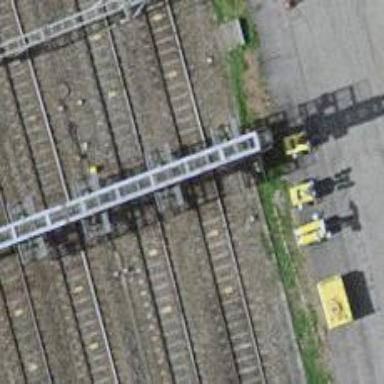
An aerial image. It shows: Railway signal.